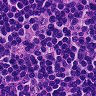
Metastatic tissue present: no